Question: I have a simple layout like this:
'''
<?xml version="1.0" encoding="utf-8"?>
<LinearLayout xmlns:android="http://schemas.android.com/apk/res/android"
android:layout_width="fill_parent"
android:layout_height="fill_parent"
android:background="@android:color/white"
android:orientation="vertical" >
<TextView
android:id="@+id/tv"
android:layout_width="match_parent"
android:layout_height="wrap_content"
android:textSize="20sp"
android:text="My TextView" />
<Button
android:id="@+id/button"
android:layout_width="fill_parent"
android:layout_height="fill_parent"
android:text="Button" />
</LinearLayout>
'''
and on the click of this button, I am animating the TextView out of the top of the screen. I do so with this code:
'''
import android.os.Bundle;
import android.support.v7.app.ActionBarActivity;
import android.view.View;
import android.view.animation.Animation;
import android.view.animation.AnimationUtils;
import android.widget.Button;
import android.widget.TextView;
public class MainActivity extends ActionBarActivity {
TextView tv;
Animation mSlideOutTop;
Button button;
boolean in = false;
@Override
protected void onCreate(Bundle savedInstanceState) {
super.onCreate(savedInstanceState);
setContentView(R.layout.activity_main);
tv = (TextView) findViewById(R.id.tv);
button = (Button) findViewById(R.id.button);
mSlideOutTop = AnimationUtils.loadAnimation(this, R.anim.slide_out_top);
button.setOnClickListener(new View.OnClickListener() {
@Override
public void onClick(View v) {
in = true;
tv.startAnimation(mSlideOutTop);
tv.setVisibility(View.INVISIBLE);
}
});
}
}
'''
where my animation is slide_out_top.xml:
'''
<?xml version="1.0" encoding="utf-8"?>
<set xmlns:android="http://schemas.android.com/apk/res/android" >
<translate
android:duration="600"
android:fromYDelta="0%"
android:toYDelta="-100%" />
</set>
'''
So my problem is: as the TextView animates out of the screen, I need the button to expand to the top of the screen. Right now, the TextView animates away, and the space where it was, remains empty, like this:

Any ideas on how to do this? Thanks!
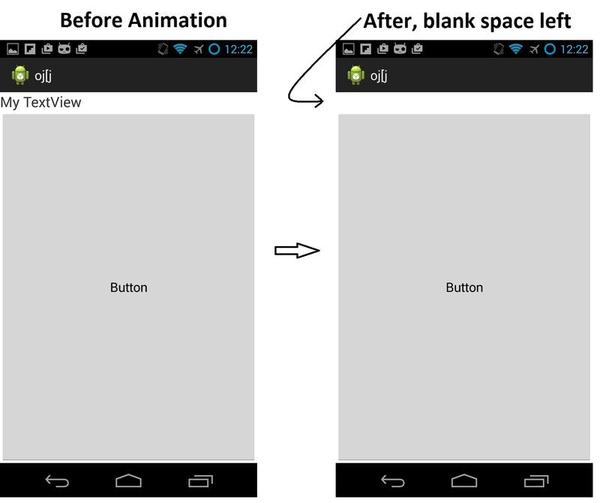
Answer: To accomplish what you're trying to do, set the TextView's visibility to GONE at the conclusion of the slide-out animation. Something like:
'''
tv.setVisibility(View.GONE);
'''
Using GONE instead of INVISIBLE will have Android perform the layout operation as if the view didn't exist, and thankfully is the most easily reversible way to do what you're looking for - in other words, you can set it back to VISIBLE at some later point, and the button will return to its original size.
Then you just need to figure out a way to time that method call. One way is to put it inside a Runnable and call 'Handler.postDelayed(theRunnable, 600);', though personaly I prefer using ViewPropertyAnimators because you can assign them a Runnable to perform at their conclusion (call 'ViewPropertyAnimator.withEndAction(theRunnable);' to do this) and it will figure it out for you.
Done this way, your animation code would look something like this:
'''
@Override
protected void onCreate(Bundle savedInstanceState) {
super.onCreate(savedInstanceState);
setContentView(R.layout.activity_main);
tv = (TextView) findViewById(R.id.tv);
button = (Button) findViewById(R.id.button);
// mSlideOutTop not used
button.setOnClickListener(new View.OnClickListener() {
@Override
public void onClick(View v) {
animateRemoval(v);
in = true;
// Do NOT set visibility to ANYTHING in here
}
});
}
private void animateRemoval(final View toRemove) {
// The method .animate() creates a ViewPropertyAnimator.
toRemove.animate()
.setDuration(600) // Previously defined in slide_out_top.xml
.translationY(1000) // Tweak this number to fit the direction/amplitude, I'm talking a wild guess
.withEndAction(new Runnable() { // Stuff in here runs AFTER the animation.
@Override
public void run() {
// It is critical that this method be executed AFTER the animation, because it
// will cause a layout to occur, and executing layouts during animation is bad news bears.
toRemove.setVisibility(View.GONE);
}
});
}
'''